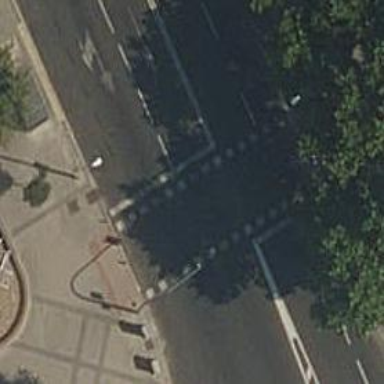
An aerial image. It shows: Asphalt tertiary road with parallel parking on the left side. The right sidewalk is paved with stones.